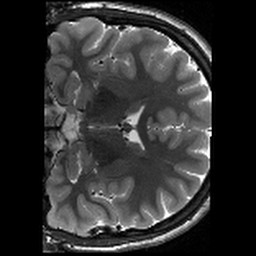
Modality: T2w
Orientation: coronal
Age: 23
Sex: female
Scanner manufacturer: siemens
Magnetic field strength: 3 T
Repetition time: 8.02 s
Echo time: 0.08 s